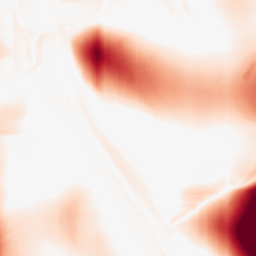
Category: morphological
Decomposition family: rolling_ball
Decomposition parameters: radius: 50
Upsampling method: linear_exact
Upsampling parameters: scale: 8
Upsampling scale: 8